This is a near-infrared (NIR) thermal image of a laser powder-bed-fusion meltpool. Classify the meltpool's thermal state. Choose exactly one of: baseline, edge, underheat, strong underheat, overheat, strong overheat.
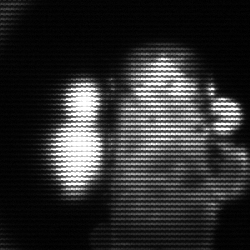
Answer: strong underheat